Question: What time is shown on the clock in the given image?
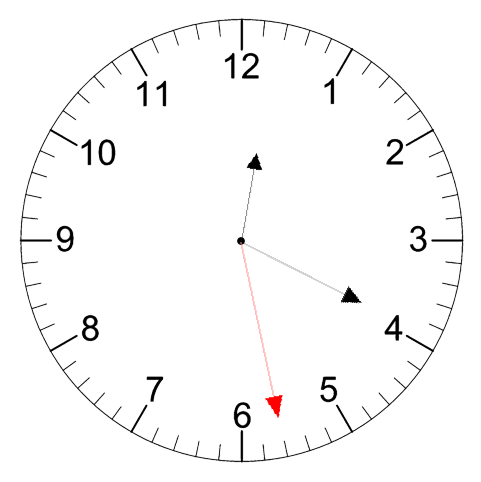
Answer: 12:19:28